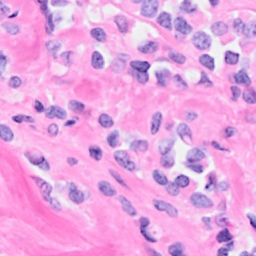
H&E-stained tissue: Breast